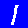
Digit: 1